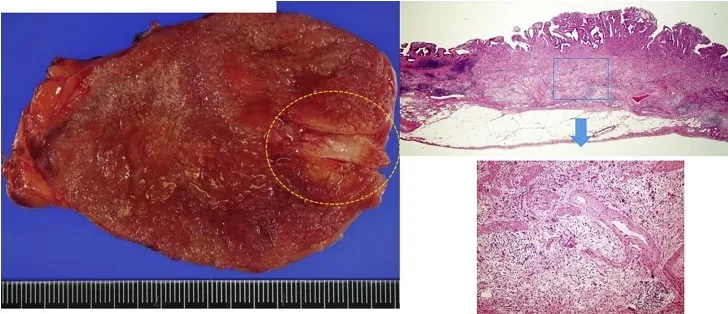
Pathological Examination. . Poorly differentiated adenocarcinoma was shown. According to the classification of biliary tract cancers established by the Japanese Society of Hepato-Biliary-Pancreatic Surgery (3rd English edition), S0; Hinf1; H0; Binf0; PV0; A0; P0; N0; M(-); ST(-); pT2; pStageII; BM0; HM0; EM0; CurA, were diagnosed.
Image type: pathology (h&e)